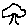
Label: tree